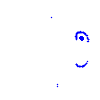
Particle: electron